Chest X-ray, AP view. Patient: 20 years old, sex M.
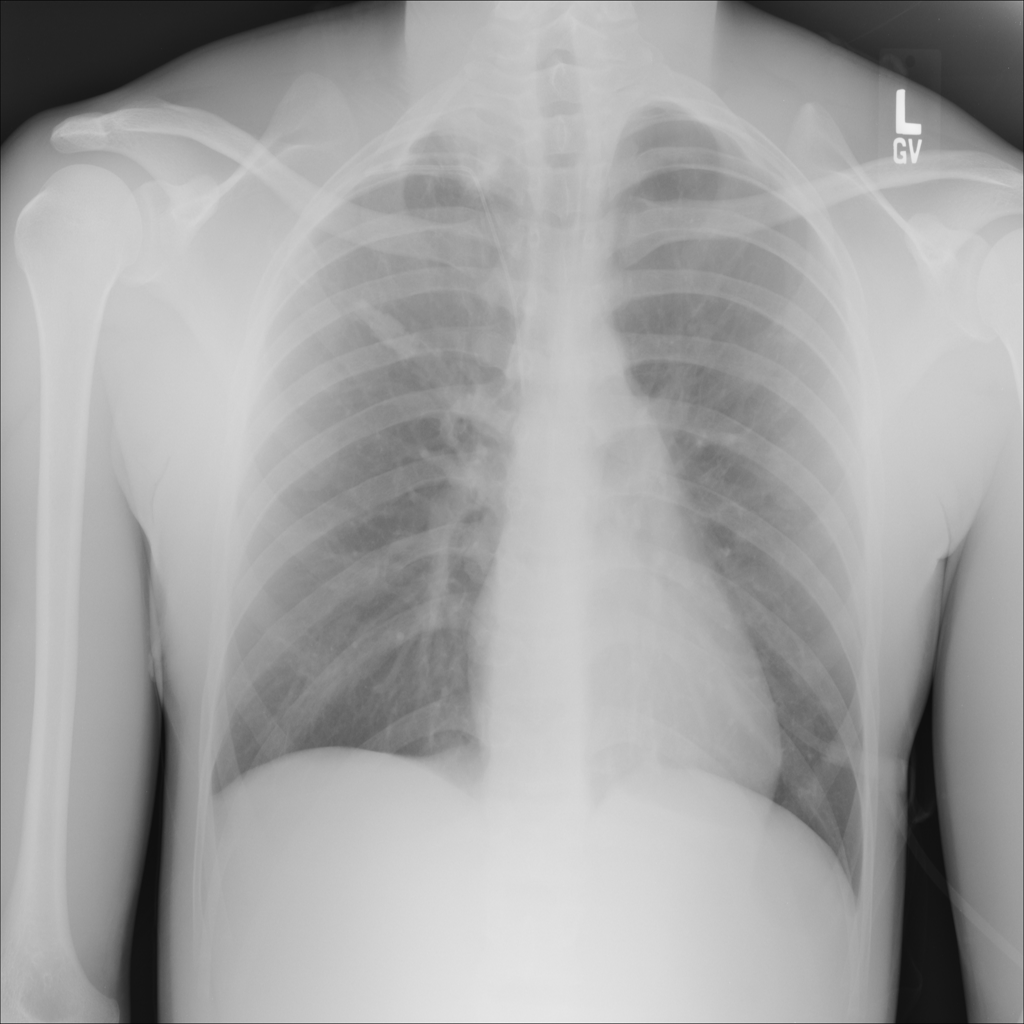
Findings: No Finding